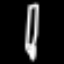
Label: pencil